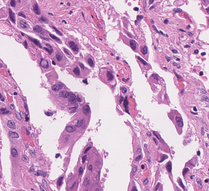
Tumor epithelial tissue: yes
Tumor-associated stroma tissue: yes
Normal tissue: no